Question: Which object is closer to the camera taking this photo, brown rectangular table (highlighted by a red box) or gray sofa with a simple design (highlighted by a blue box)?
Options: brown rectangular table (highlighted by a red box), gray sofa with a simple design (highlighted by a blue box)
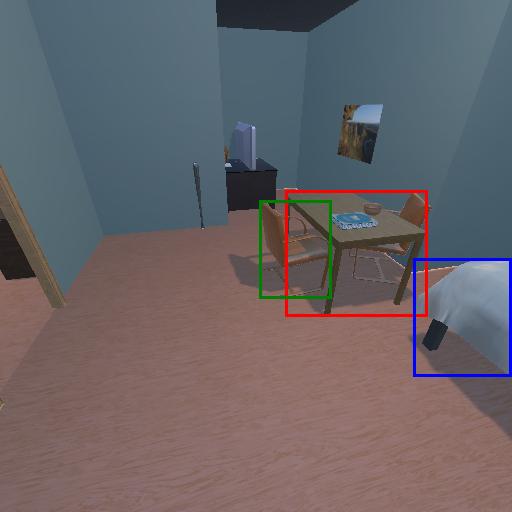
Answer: brown rectangular table (highlighted by a red box)